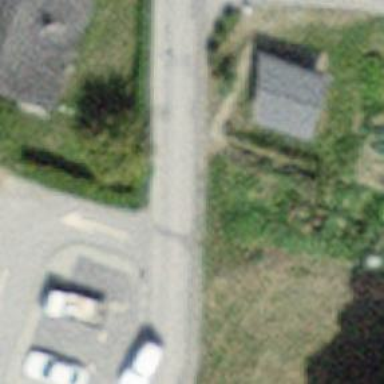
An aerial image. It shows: Residential concrete road with no sidewalk.